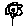
Label: flower